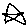
Label: star